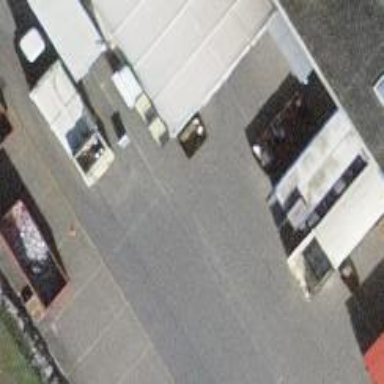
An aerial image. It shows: Recycling center that accepts scrap metal.